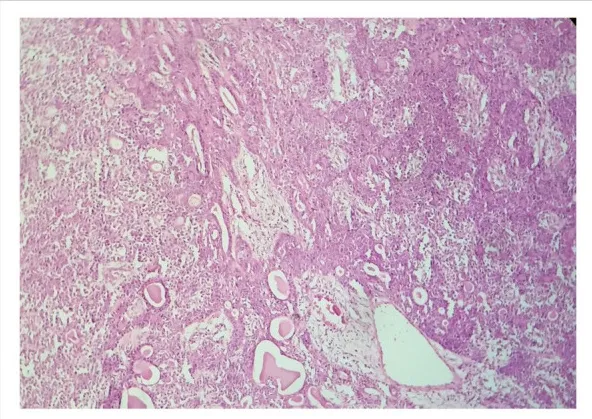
Tumour showing epithelial and mesenchymal components. H & E stain (100x).
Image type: pathology (h&e)